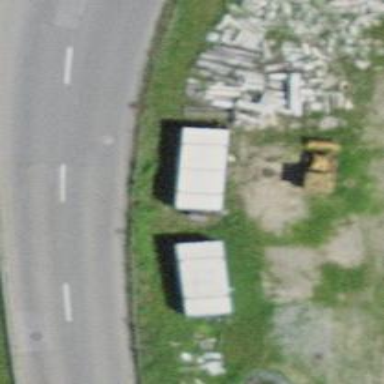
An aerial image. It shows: Bus stop with platform for public transport.